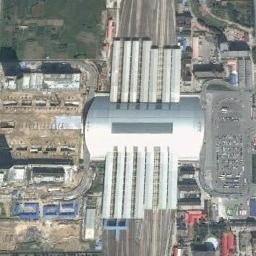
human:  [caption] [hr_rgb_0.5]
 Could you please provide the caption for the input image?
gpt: There are many buildings of different shapes beside the railway station .

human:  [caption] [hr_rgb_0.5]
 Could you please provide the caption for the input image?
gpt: The railway station is next to some buildings and grass .

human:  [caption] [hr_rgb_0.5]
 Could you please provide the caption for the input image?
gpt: There is a well-equipped railway station in the city .

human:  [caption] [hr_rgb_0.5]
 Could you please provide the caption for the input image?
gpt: The railway station has lots of railways, A white building and a parking lot .

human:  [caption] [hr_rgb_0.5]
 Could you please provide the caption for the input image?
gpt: There are some buildings beside the white railway station .